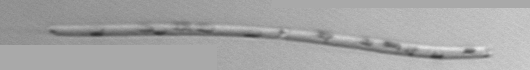
Label: Eucampia_morphytype1